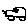
Label: car